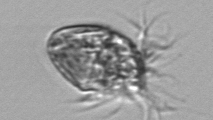
Label: Strombidium_morphotype1